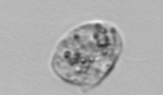
Label: Amoeba